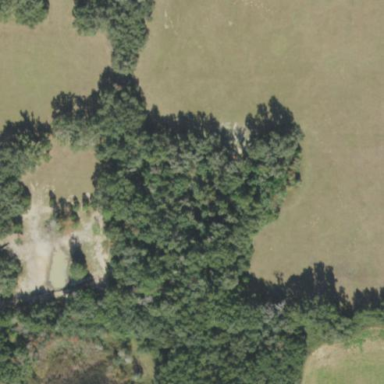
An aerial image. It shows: Mixed woodland with various types of leaves.